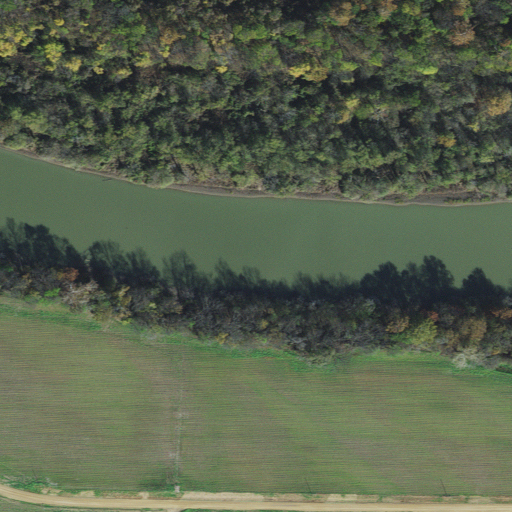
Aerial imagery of bar in Arkansas named True Love Bar containing woody wetlands, cultivated crops, open water, open development, herbaceous wetlands, and low intensity development